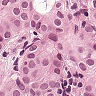
Metastatic tissue present: yes